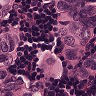
Metastatic tissue present: yes